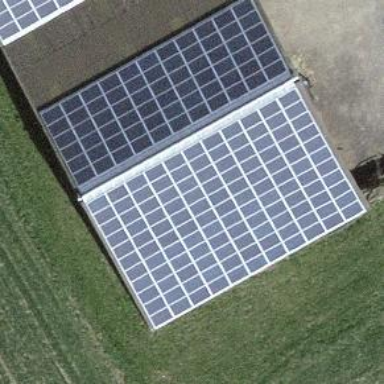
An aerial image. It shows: Solar power generator.